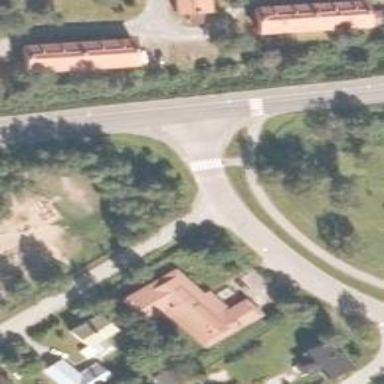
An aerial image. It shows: Footway with zebra crossing.